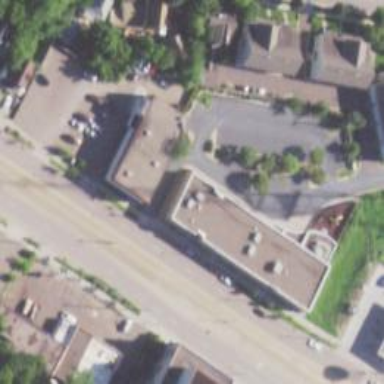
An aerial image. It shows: Healthcare clinic is depicted in the image.